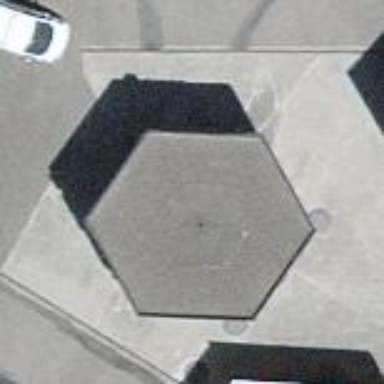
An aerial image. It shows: Fuel amenity located on the roof of building.